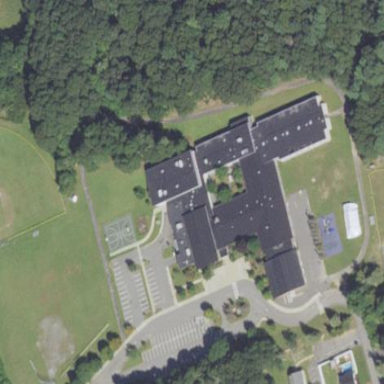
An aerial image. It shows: School.